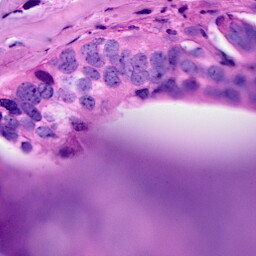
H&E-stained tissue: Breast